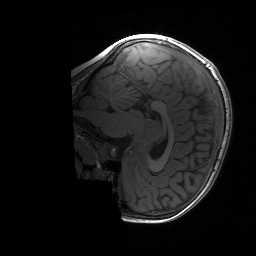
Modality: T1w
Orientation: sagittal
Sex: female
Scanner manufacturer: siemens
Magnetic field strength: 3 T
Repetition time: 1.9 s
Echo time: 0.00243 s